Interaction volume radius: 10 \u00c5
Interaction volume height: 15 \u00c5
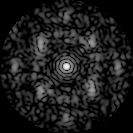
Disorder parameter: 0.5565